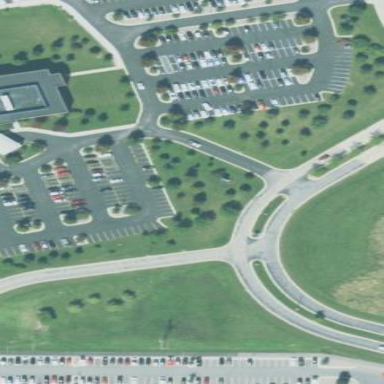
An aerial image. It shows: Parking area with surface.